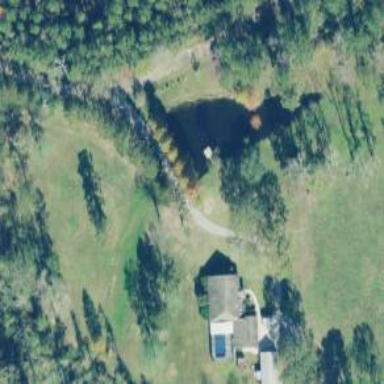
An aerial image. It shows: Driveway leading to service road.